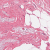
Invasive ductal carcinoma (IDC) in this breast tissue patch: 0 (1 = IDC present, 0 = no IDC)